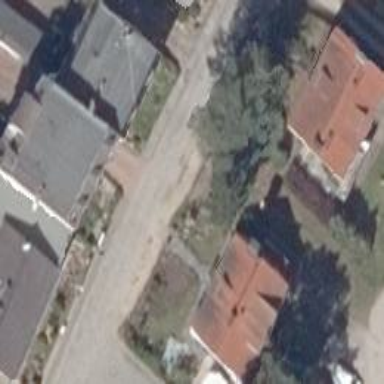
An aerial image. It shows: Residential road with sidewalk on the left side.